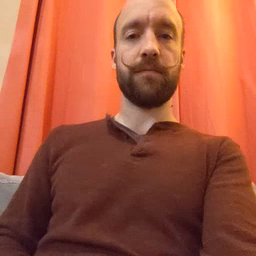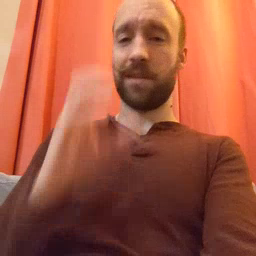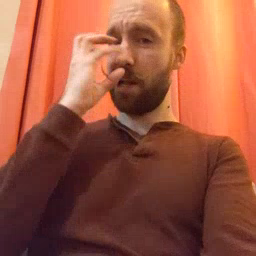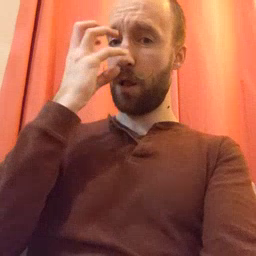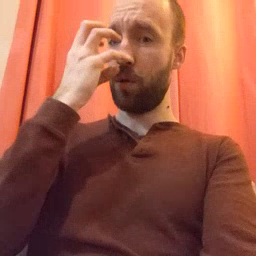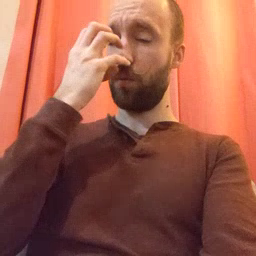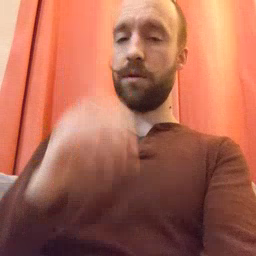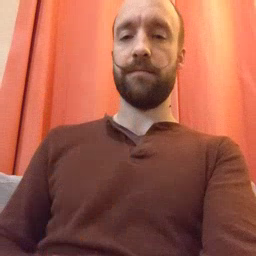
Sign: clown